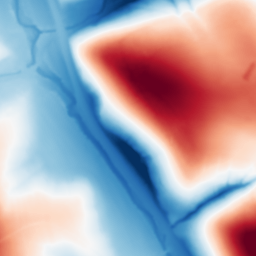
Category: multiscale
Decomposition family: dog_multiscale
Decomposition parameters: sigma_ratio: 2
n_scales: 6
base_sigma: 1
Upsampling method: quadratic
Upsampling parameters: scale: 4
Upsampling scale: 4